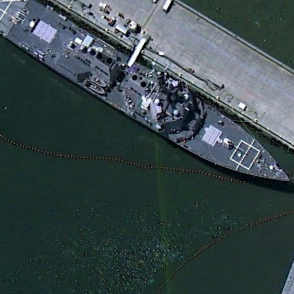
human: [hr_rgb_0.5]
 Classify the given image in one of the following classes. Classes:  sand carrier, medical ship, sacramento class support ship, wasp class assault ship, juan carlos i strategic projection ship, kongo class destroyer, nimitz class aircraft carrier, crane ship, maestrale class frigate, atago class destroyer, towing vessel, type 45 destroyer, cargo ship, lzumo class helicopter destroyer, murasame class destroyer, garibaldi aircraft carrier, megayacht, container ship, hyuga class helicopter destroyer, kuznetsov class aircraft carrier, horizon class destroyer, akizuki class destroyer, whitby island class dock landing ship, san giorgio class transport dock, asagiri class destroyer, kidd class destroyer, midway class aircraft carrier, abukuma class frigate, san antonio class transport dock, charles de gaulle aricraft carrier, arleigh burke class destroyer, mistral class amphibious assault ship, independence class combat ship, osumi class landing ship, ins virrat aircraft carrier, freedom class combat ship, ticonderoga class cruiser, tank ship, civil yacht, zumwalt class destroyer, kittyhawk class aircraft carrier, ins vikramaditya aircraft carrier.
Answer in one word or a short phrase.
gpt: Arleigh Burke class destroyer